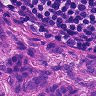
Metastatic tissue present: yes